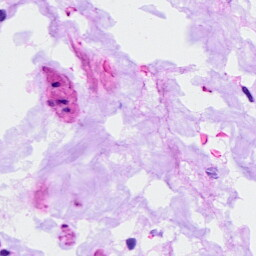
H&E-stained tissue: Ovarian